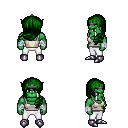
a pixel art fantasy rpg character, male body template, orc, green skin, white pirate shirt, white pants, green left-swept hairstyle, iron tiara, white cloth bandages, metal boots, four views (front, back, left, right), 2x2 character sprite sheet, small pixel art, hard edges, no anti-aliasing